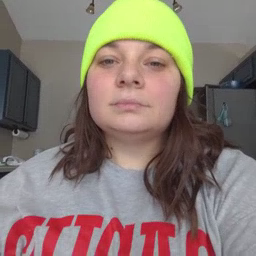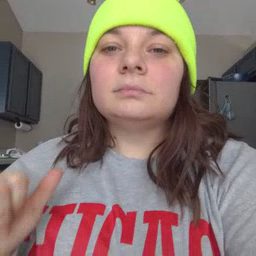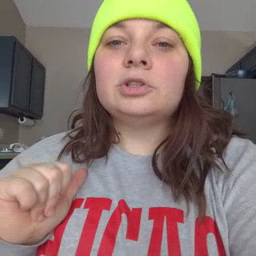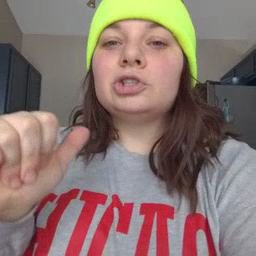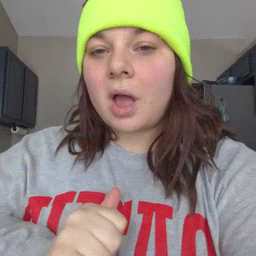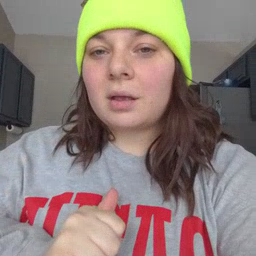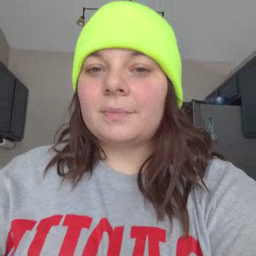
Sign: jacket